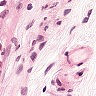
Metastatic tissue present: yes